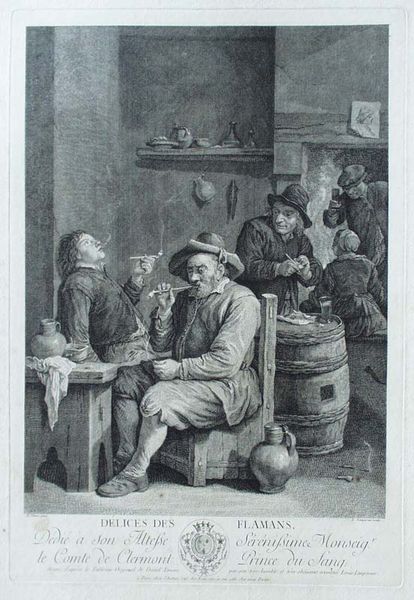
Titel: Délices de Flamans
Künstler: Louis Simon Lempereur
Standort: Karlsruhe
Institution: Staatliche Kunsthalle Karlsruhe
Schlagwörter: blau, feuer, gruppe, mann, menschen, sitzen, frau, glas, grau, holz, hut, hüte, kopfbedeckungen, männer, nase, raum, rücken, schwarz, stuhl, szene, tisch, tische, tür, weiss, zeichnung, blick, tuch, gespräch, alt, bart, jacke, kappe, kneipe, mütze, mützen, regal, trinken, wand, wirtschaft, arm, barock, schale, teller, bild, innenraum, niederlande, portrait, porträt, kalt, qualm, rauch, interieur, realismus, sitzend, innen, blatt, bauern, genre, kamin, kanne, krug, vase, kopfbedeckung, schrift, papier, düster, schuhe, mauer, grafik, graphik, bank, französisch, essen, wein, nasen, weib, kartenspiel, pfeife, rauchen, handtuch, tasse, vasen, stube, stopfen, becher, hängen, buch, durchblick, brett, geschirr, druck, druckgrafik, loch, radierung, stich, seite, schwarzweiß, text, zeitung, bier, bleistift, fass, genreszene, schuh, gefässe, wappen, entspannung, sims, krüge, rauchend, raucher, mittelalter, wams, flämisch, holzfass, trinker, kupferstich, genießen, genuss, pfeifen, gucken, gasthaus, wirtshaus, zecher, holzmöbel, joppe, flamen, haushalt, gaststube, schenke, bord, pfeifenrauch, tabak, des, flandern, seriendruck, weinkrug, drogen, opium, hocher, wirtshausszene, geniesser, r, frau sitzend, flämen, pfeiferauchen, graphilk, sucht, delices, delices des flamans, neuzteit, enwand, fergrafik, bratt, rauechen, peifen, zradierung, pfeiferaucher, drogenmissbrauch, süchtige, männer rauchen fass, felices, flamans, genießenb, prince du lang